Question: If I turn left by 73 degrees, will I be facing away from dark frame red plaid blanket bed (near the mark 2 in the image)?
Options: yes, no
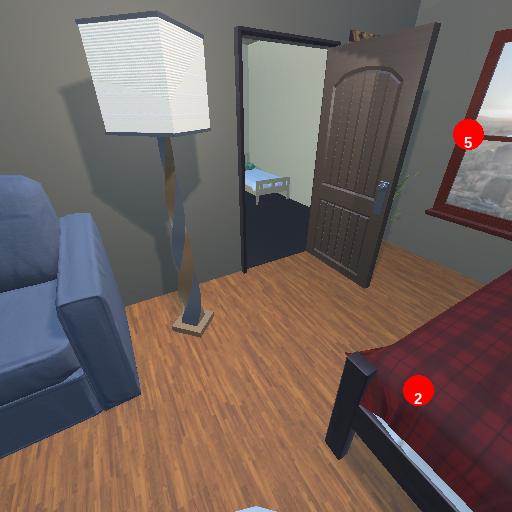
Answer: yes